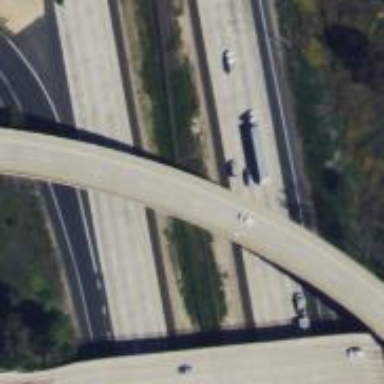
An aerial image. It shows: Bridge over motorway_link.